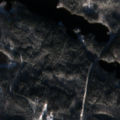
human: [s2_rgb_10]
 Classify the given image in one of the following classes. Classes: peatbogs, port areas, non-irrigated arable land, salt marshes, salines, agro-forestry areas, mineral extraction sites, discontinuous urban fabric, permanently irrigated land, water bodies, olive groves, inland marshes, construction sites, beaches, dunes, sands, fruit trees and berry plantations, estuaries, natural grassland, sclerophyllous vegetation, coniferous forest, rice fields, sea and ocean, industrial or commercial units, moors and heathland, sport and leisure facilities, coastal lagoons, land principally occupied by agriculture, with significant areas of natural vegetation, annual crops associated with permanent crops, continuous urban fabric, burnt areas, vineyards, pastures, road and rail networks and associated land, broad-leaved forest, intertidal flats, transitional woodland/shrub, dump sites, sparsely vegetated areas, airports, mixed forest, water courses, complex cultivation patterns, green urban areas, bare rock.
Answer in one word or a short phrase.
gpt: broad-leaved forest, mixed forest, water bodies